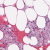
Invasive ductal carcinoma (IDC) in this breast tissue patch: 0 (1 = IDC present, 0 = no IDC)